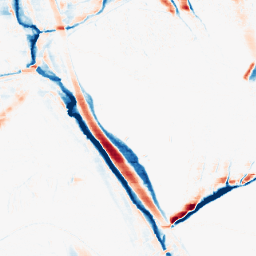
Category: morphological
Decomposition family: morphological_ellipse
Decomposition parameters: operation: average
width: 5
height: 20
Upsampling method: sinc_blackman
Upsampling parameters: scale: 2
kernel_size: 4
Upsampling scale: 2